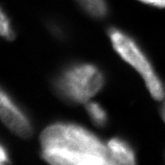
Tissue sample: ovarian
Magnification: 5.0x
Cell type: Ovary cancer cells
Senescence state: normal